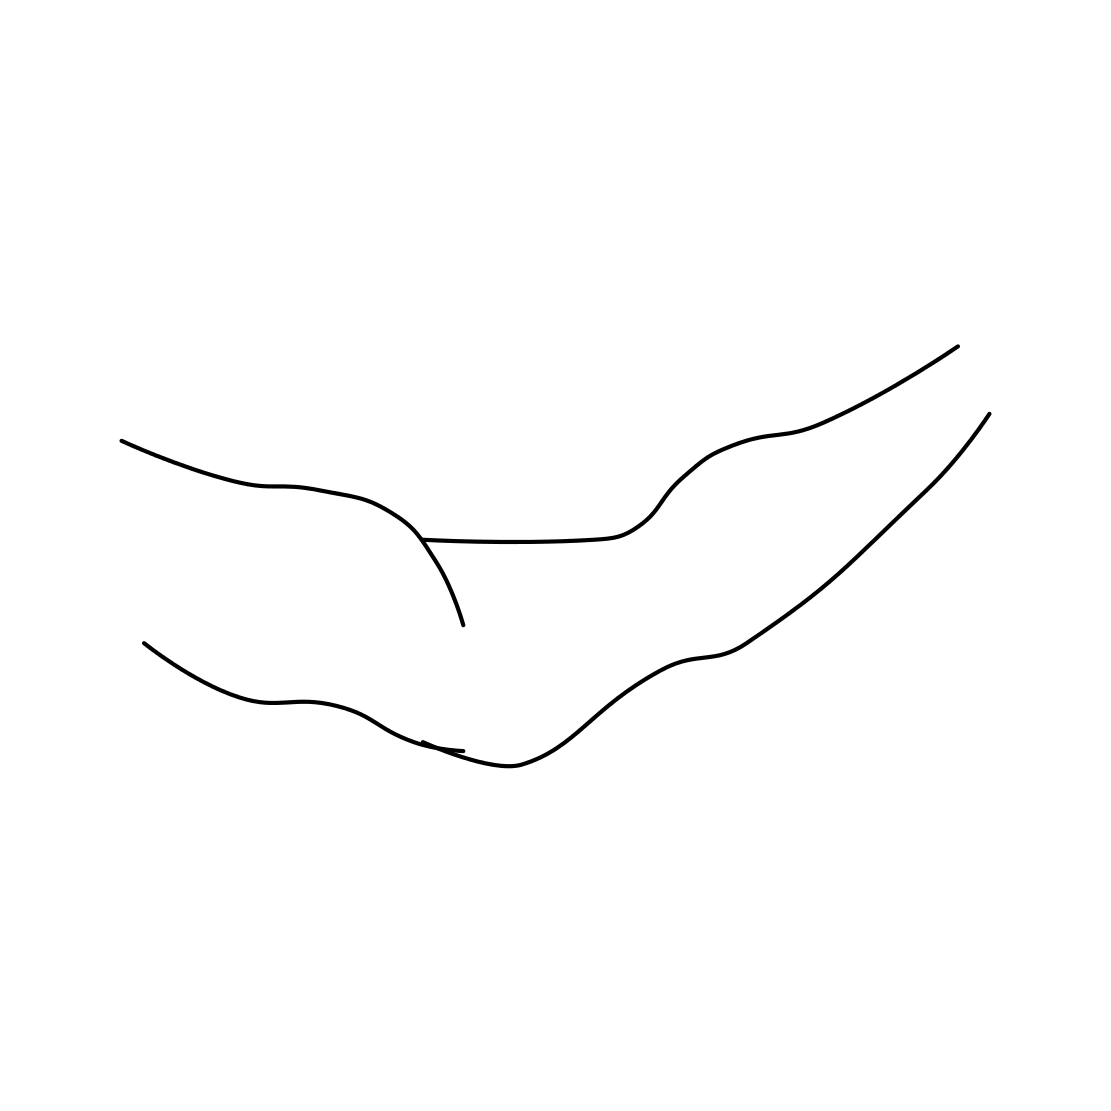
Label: arm